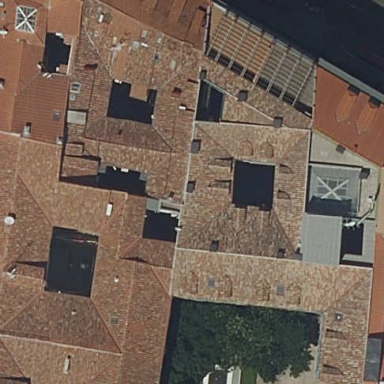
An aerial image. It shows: Restaurant located on terrace with brown roof and red building.